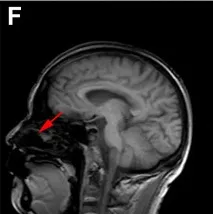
MRI findings of the case. Sagittal MRI of sinus after 2 cycle neoadjuvant tislelizumab plus chemotherapy showed no tumor lesions.
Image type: radiology (mri)